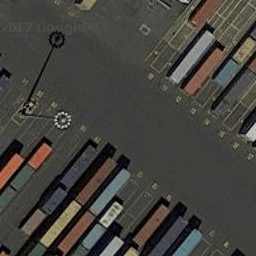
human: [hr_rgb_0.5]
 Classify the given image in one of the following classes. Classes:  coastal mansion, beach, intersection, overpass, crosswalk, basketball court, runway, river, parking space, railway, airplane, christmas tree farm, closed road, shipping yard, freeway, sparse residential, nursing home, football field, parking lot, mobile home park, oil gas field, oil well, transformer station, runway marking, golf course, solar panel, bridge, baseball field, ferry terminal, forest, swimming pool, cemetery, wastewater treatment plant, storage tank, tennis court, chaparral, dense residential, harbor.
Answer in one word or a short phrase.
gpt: shipping yard